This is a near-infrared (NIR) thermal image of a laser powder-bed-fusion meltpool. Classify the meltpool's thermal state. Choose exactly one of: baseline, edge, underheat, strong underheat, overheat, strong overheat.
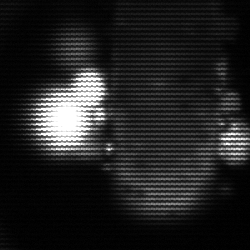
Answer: strong underheat